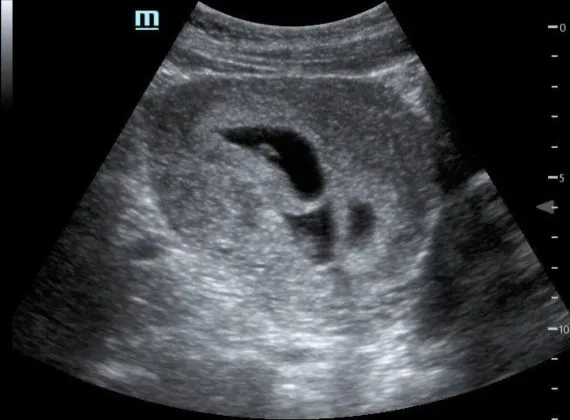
Bladder uterine juxtaposition.
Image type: radiology (ultrasound)